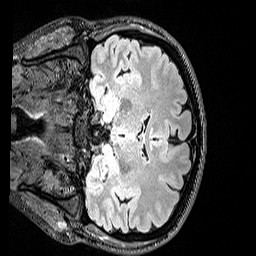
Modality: FLAIR
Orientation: coronal
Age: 23
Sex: female
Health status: healthy
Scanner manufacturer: siemens
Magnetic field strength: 3 T
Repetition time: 5 s
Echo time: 0.388 s